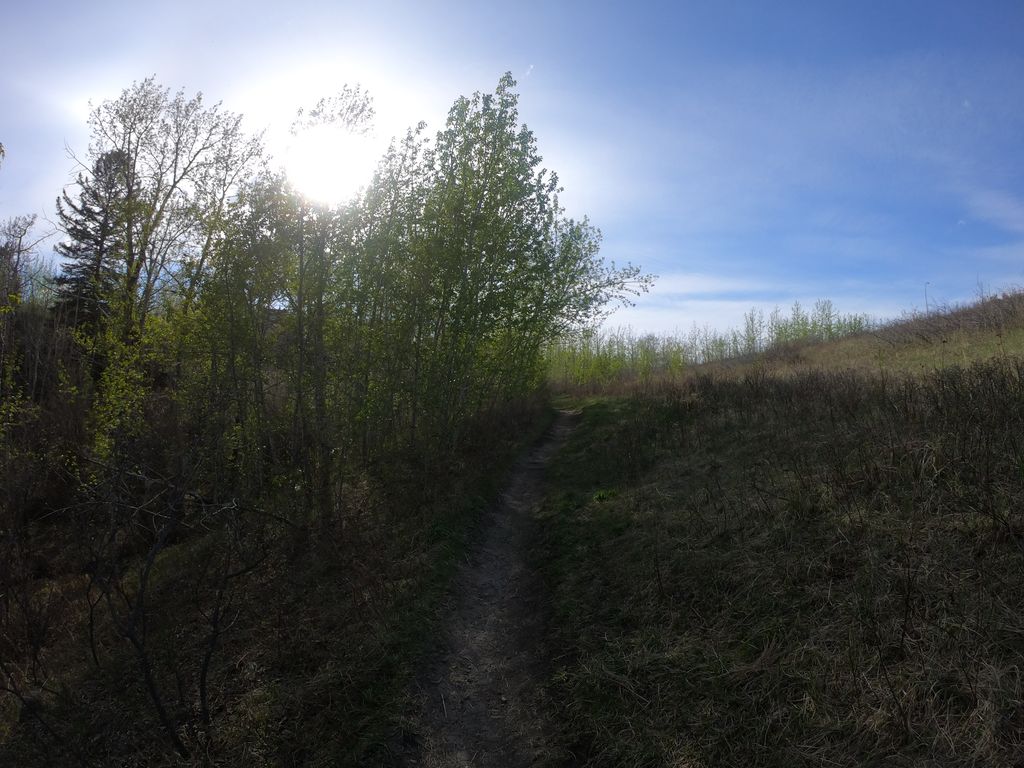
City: calgary